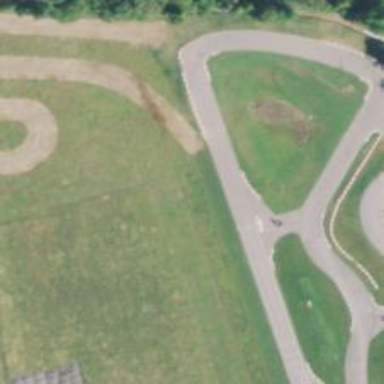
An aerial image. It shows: Motor sport raceway.